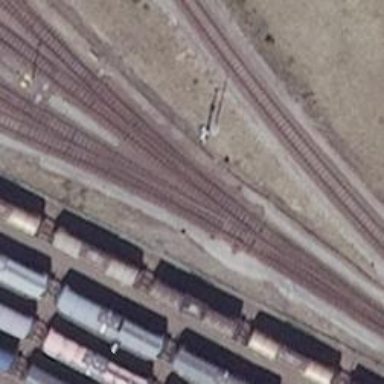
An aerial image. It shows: Railway switch.